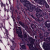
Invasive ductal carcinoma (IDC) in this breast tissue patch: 0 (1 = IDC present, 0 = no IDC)